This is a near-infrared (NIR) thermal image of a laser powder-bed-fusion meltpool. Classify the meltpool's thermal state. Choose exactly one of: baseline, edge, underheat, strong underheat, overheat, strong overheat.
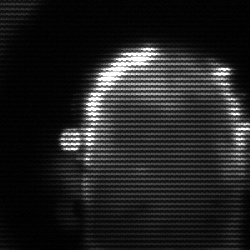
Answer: baseline